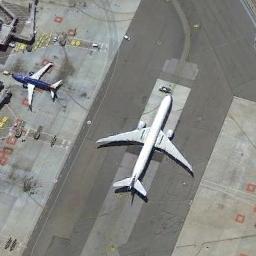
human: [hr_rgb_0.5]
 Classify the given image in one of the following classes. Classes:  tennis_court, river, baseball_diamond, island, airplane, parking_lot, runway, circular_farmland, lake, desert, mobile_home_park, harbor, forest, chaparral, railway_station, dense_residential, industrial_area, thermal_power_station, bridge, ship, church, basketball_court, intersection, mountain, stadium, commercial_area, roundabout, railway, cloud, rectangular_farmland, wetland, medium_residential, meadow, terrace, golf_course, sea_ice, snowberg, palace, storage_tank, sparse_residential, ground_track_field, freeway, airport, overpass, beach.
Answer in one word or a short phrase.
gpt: airplane